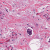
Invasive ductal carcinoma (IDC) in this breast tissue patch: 1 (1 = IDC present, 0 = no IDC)